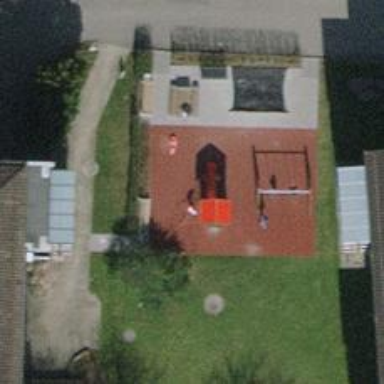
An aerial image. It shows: Playground area for leisure activities on the land.